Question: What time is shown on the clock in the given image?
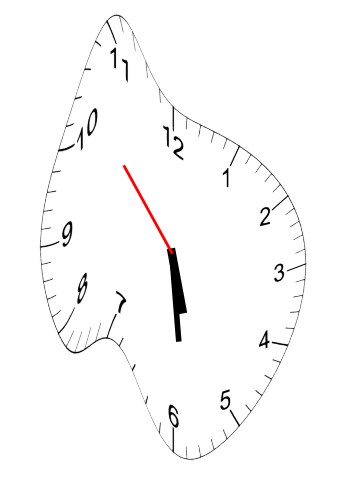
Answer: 05:28:53